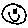
Label: smiley face